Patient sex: M
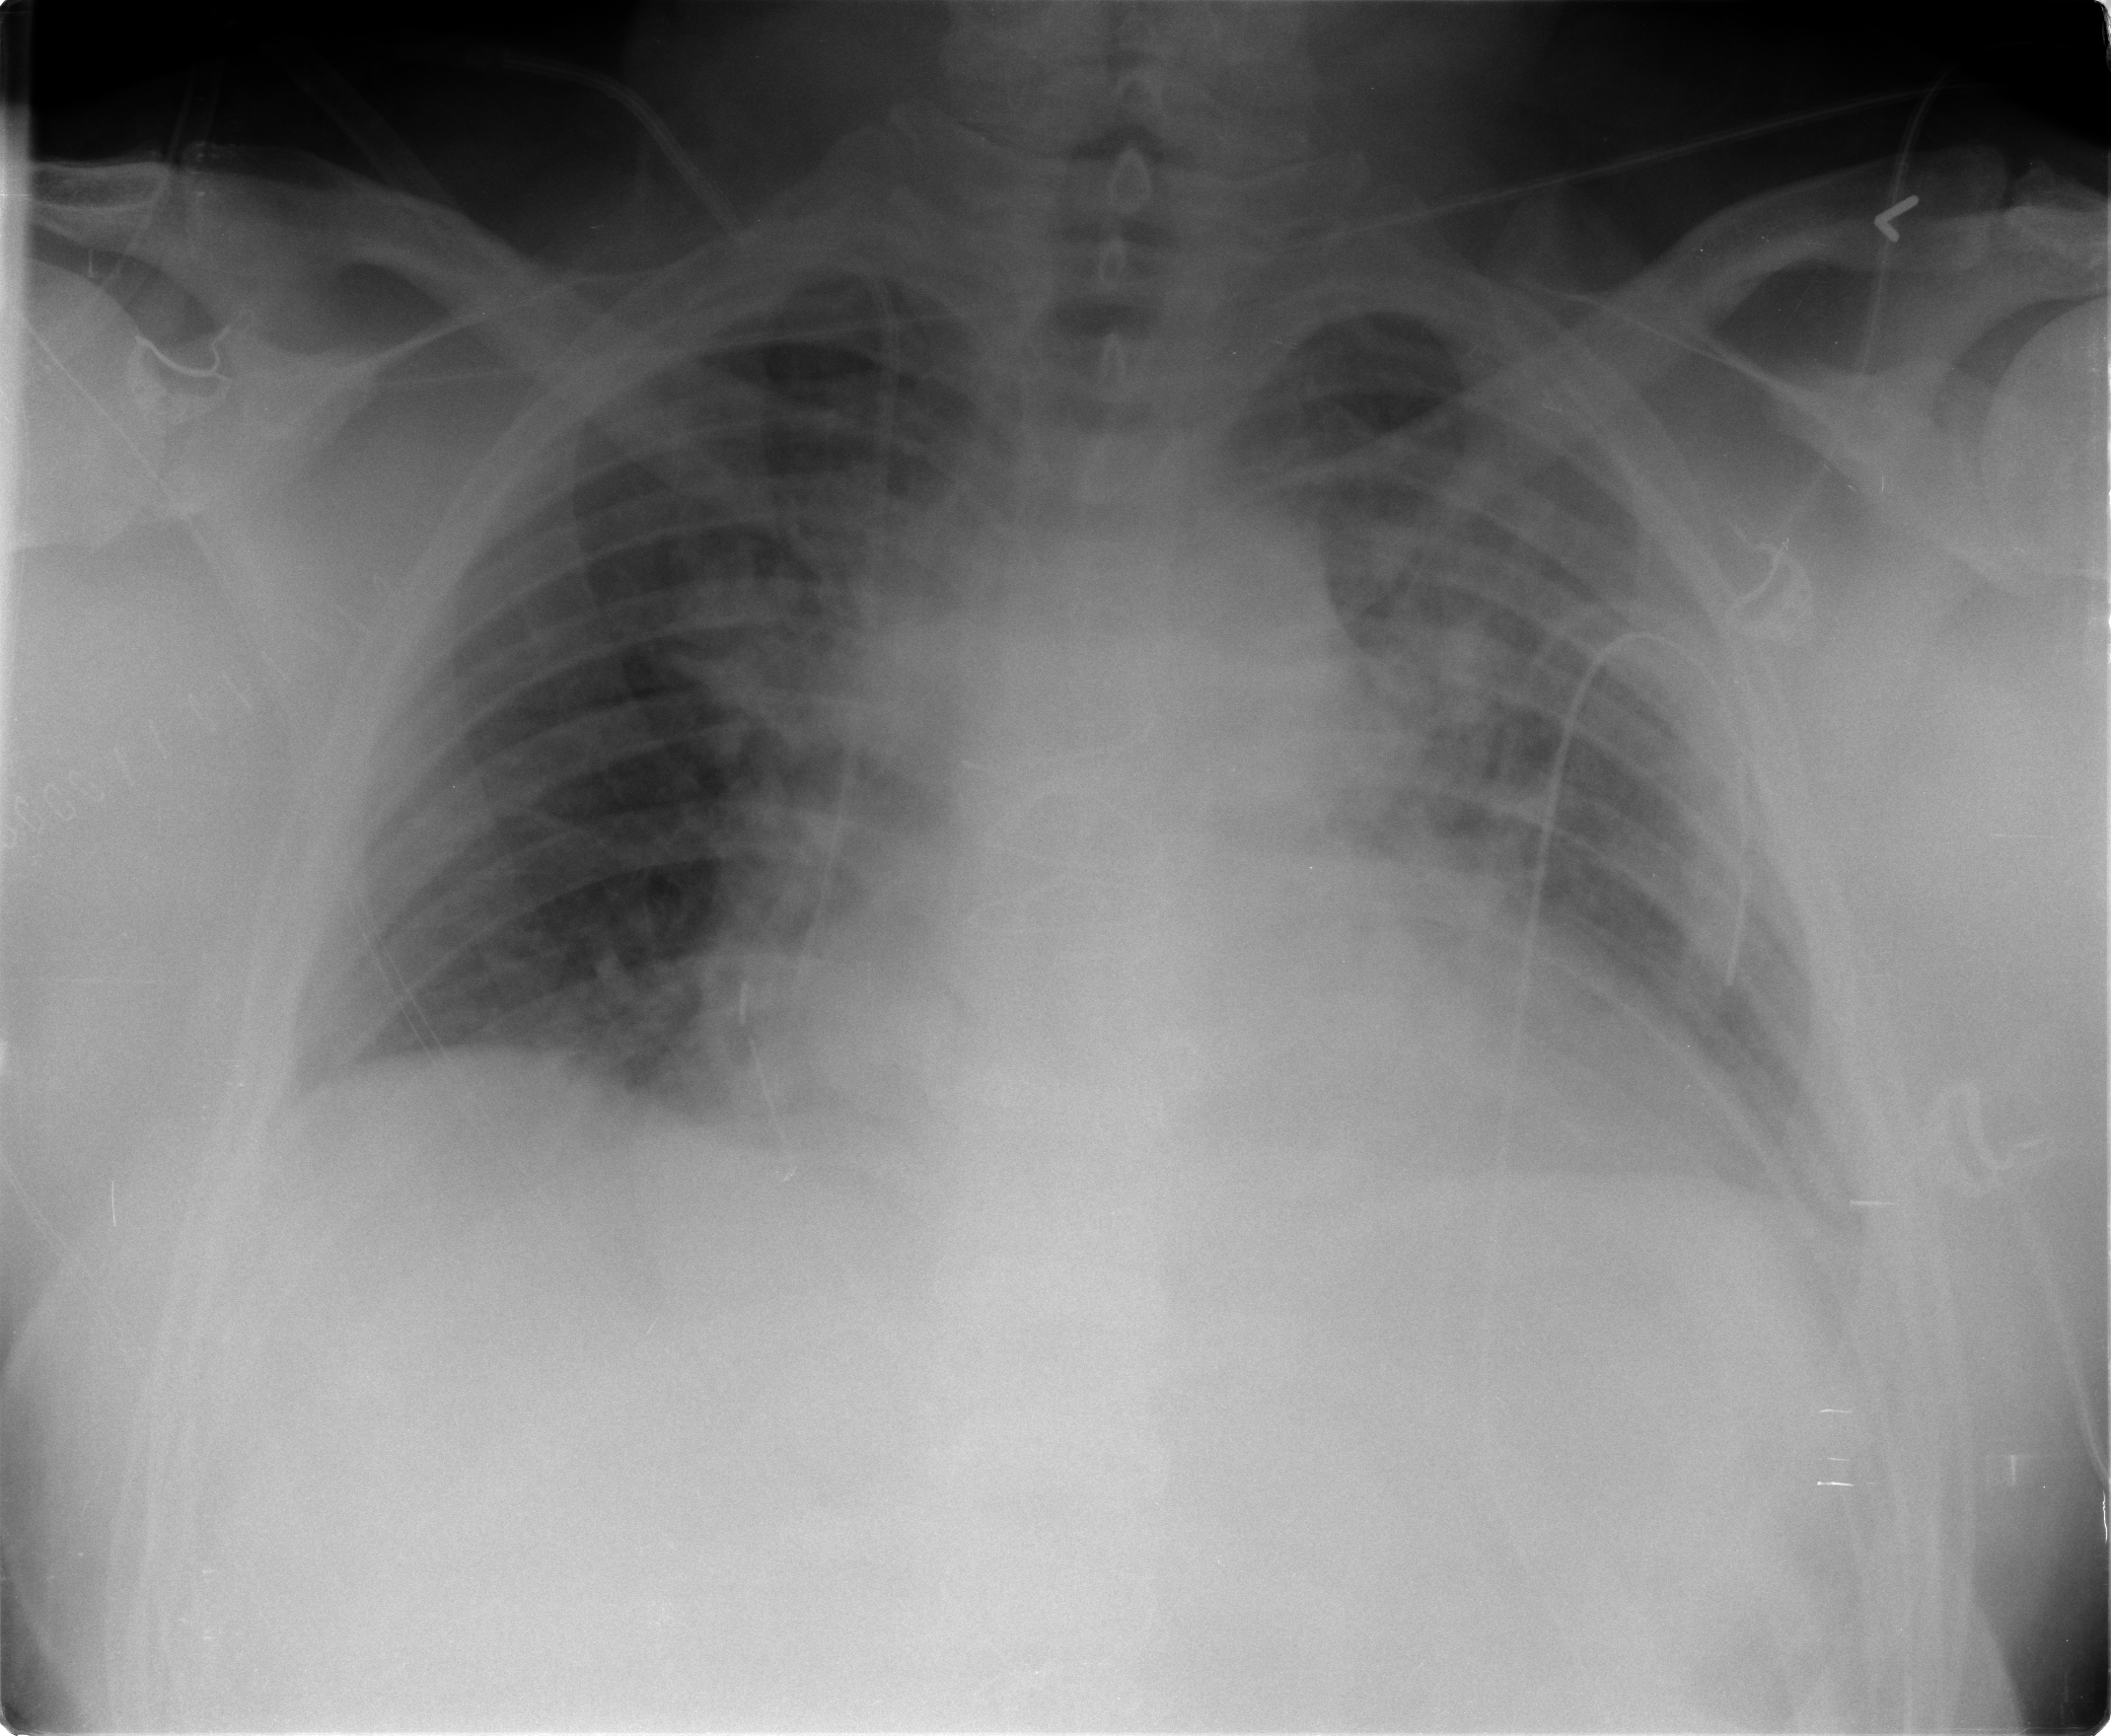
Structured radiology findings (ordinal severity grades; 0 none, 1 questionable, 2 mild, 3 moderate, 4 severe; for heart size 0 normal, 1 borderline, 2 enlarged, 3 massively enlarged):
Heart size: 2
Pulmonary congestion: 2
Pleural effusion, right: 0
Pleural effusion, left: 1
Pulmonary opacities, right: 1
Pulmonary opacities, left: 1
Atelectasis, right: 2
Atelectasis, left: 2